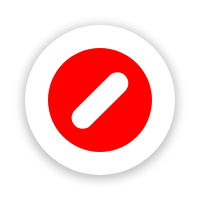
Cursor type: not_allowed
OS/theme: linux-google-cursor
Variant: red